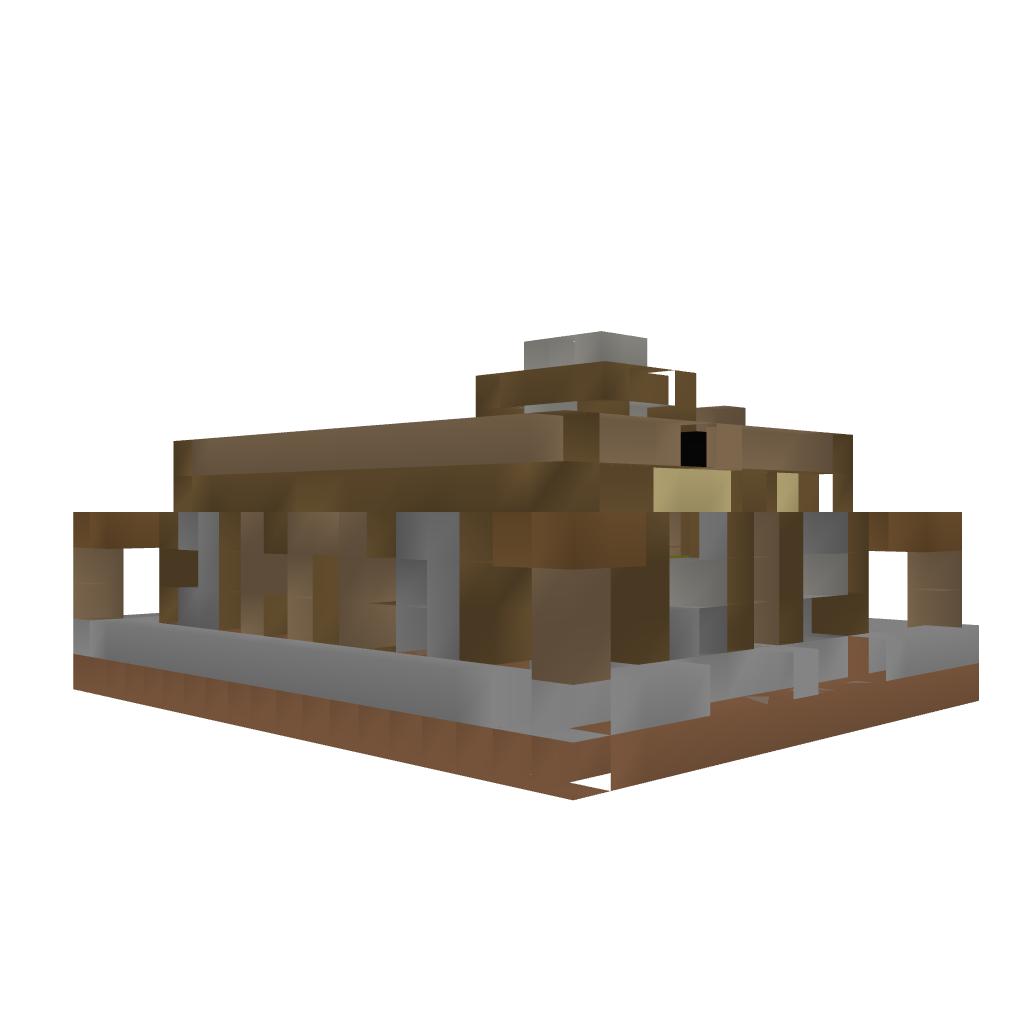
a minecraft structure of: Basic Library